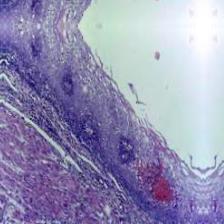
Diagnosis: Normal